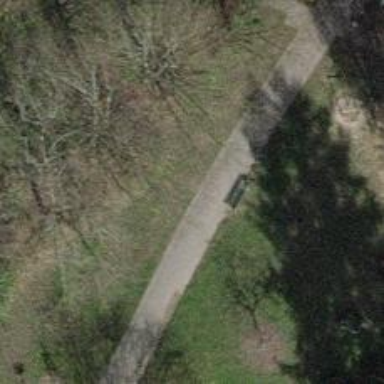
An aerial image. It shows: Bench.